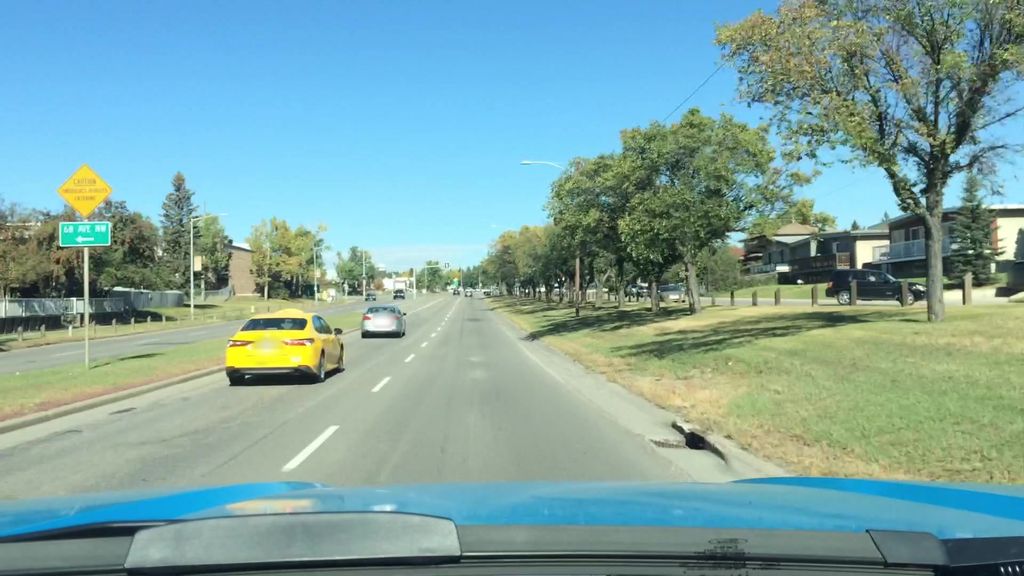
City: calgary